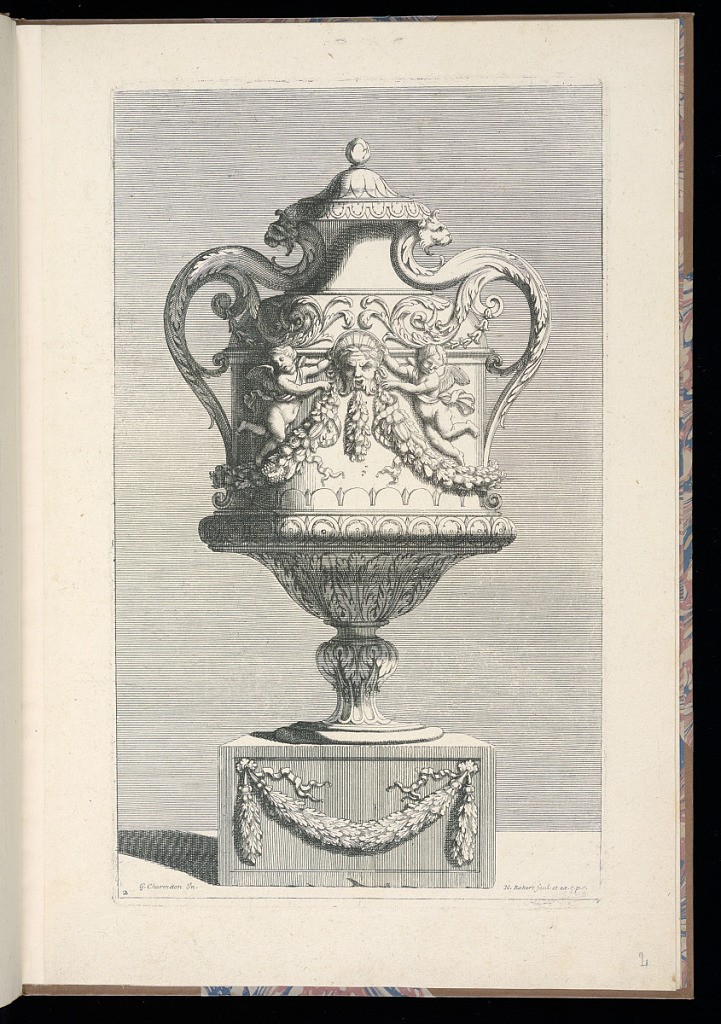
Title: Ornamental Vase Design
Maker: Georges Charmeton, French, 1623–1674
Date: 1677-1703
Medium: Engraving on laid paper
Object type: Print
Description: Vase adorned with bands of geometric and floral ornamentation, acanthus leaves, and rosettes. The handles of the vase have the heads of lions. The body of the vase features a high-relief of two cupids holding garlands of fruits, leaves, and ribbons and supporting a roman mascaron. The vase is elevated on a square socle with a festoon of leaves and ribbons. The plate is lettered and numbered.